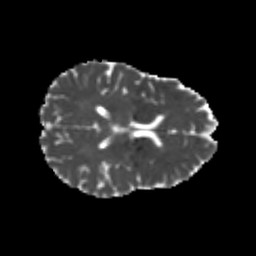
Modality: MD
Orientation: axial
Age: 24
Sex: female
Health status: healthy
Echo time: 0.074 s